Question: # Context:
I'm relatively new to HTML/CSS and have been tasked with creating a search form for my company's website. I have all the actual code working beautifully, but the thing thats stumping me is a simple style issue. In the search form, the text input field and the button input field do not align vertically very nicely, and I cannot get them to cooperate via CSS. I'd like them both to be the same height and level with each other. Any advice? Thank you!

# Code:
'''
#srchContainer {
width: 70%;
height: 100%;
border: 0px;
margin: 0 auto;
padding: 0;
}
#searchForm {
text-align: center;
margin: 20px auto;
padding: 0;
width: 100%;
vertical-align: top;
}
#searchInputBox {
width: 60%;
height: 31px;
border: 1px solid #717171;
font-size: 1.5em;
margin: 0;
padding: 0 0 0 5px;
display: inline;
}
#srchBtn {
height: 32px;
margin-left: 2px;
margin-top: 0;
margin-bottom: 0;
padding-left: 6px;
padding-right: 6px;
padding-bottom: 0px;
padding-top: 1px;
display: inline;
}
.btn {
color: #717171;
border-radius: 0px;
padding-left: 6px;
padding-right: 6px;
padding-bottom: 1px;
padding-top: 1px;
border: 1px solid #717171;
margin-left: 2px;
margin-right: 2px;
margin-top: 0px;
margin-bottom: 2px;
height: 20px;
}
.btn:hover,
.btn2:hover {
background-color: #717171;
color: white;
}
'''
'''
<html>
<body>
<div id="searchContainer">
<form id="searchForm">
<input type="text" id="searchInputBox" />
<input type="button" id="srchBtn" class="btn" value="Search" />
</form>
</div>
</body>
</html>
'''
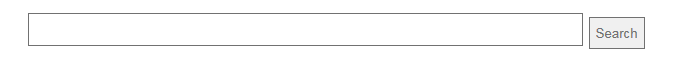
Answer: Apply 'vertical-align: middle;' to both of the input elements.